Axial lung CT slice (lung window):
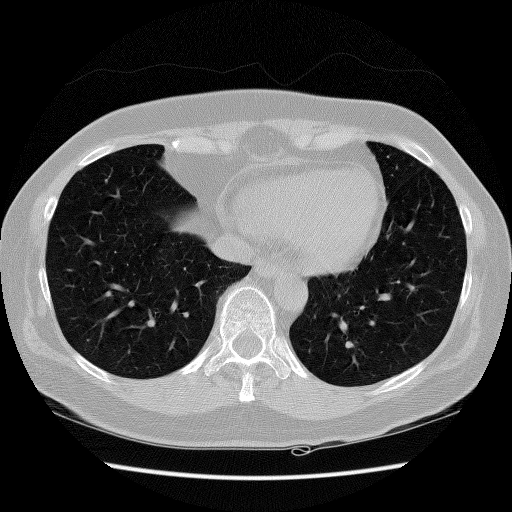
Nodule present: no